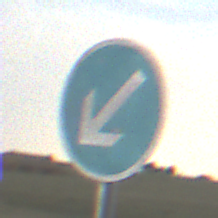
Verkehrszeichen: VorgeschriebeneVorbeifahrtLinks
Umgebung: Outdoor, Nature
Tageszeit: Night
Wetter: Overcast
Licht: Artificial
Jahreszeit: NotSpecified
Kontrast: LowContrast